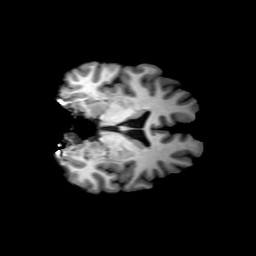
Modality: T1w
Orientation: coronal
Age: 31
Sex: male
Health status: healthy